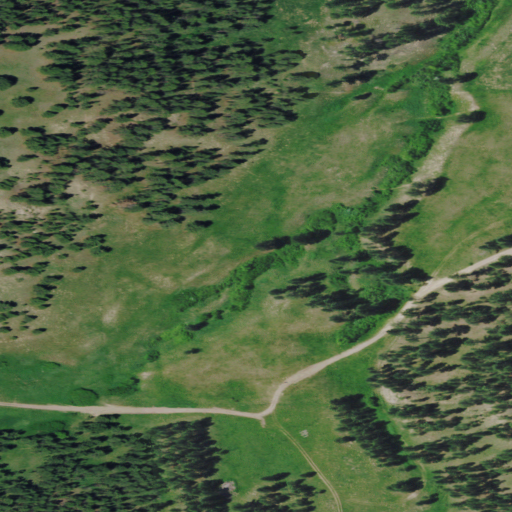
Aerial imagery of valley in Montana named Calls First Gulch containing shrub, evergreen forest, grassland, herbaceous wetlands, and woody wetlands